Question: I have a dataset including 100 numbers.
And I have a test number.
My purpose is to decide weather this test number belongs to my dataset or not.
For this, I have to calculate a , a and a , these will indicate the interval of my dataset. But I don't know how to calculate those values. Is there anyone who can help me?
In the image below

black point are my dataset.
From these data, I will calculate the blue line and a margin ---> so that I can accept green ones and refuse red ones.
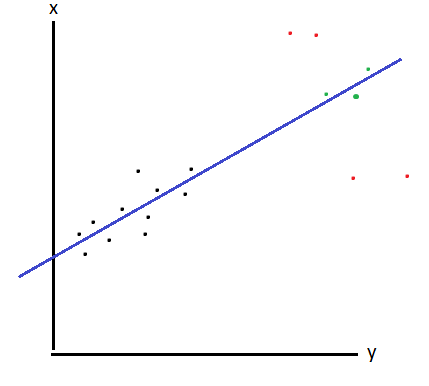
Answer: I suggest looking into these few examples. I think you will find all answers.
Basic things you need - Standard Deviation and Statistics:
<URL>
Linear Regression:
<URL>